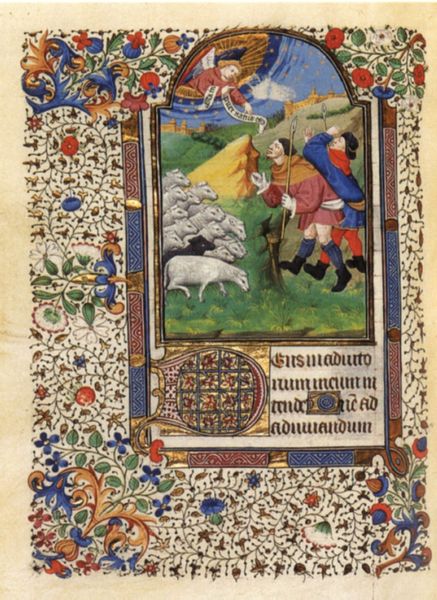
Titel: Pariser Stundenbuch
Institution: Privatsammlung/König
Schlagwörter: himmel, stadt, blumen, hund, schloss, wiese, ornament, bibel, rahmen, engel, stab, burg, kloster, mönche, speer, schafe, hirte, hirten, schäfer, latein